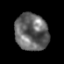
Tissue: prostate
Cell type: T cells
Senescence score: 0.3546
Nuclear area (px): 1199
Mean DAPI intensity: 103.922